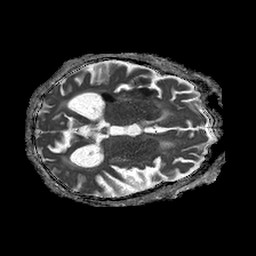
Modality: ADC
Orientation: axial
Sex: female
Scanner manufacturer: philips
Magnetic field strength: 1.5 T
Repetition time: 4.6 s
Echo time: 0.08517 s